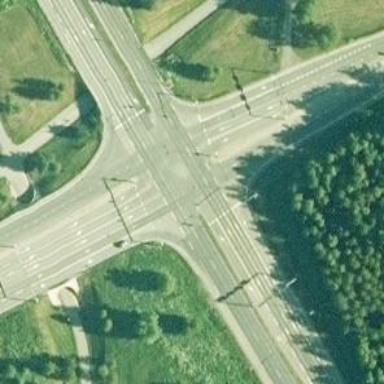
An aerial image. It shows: Trunk highway.